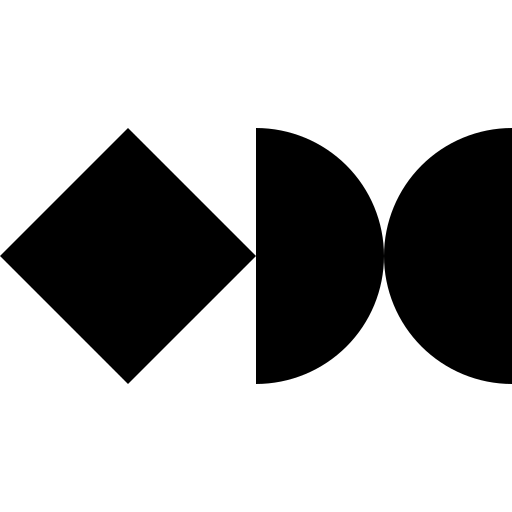
Tags: icon, FontAwesome, fa-icon, brand, 42, group